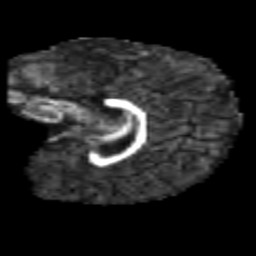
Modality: FA
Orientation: sagittal
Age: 7
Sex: male
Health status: healthy